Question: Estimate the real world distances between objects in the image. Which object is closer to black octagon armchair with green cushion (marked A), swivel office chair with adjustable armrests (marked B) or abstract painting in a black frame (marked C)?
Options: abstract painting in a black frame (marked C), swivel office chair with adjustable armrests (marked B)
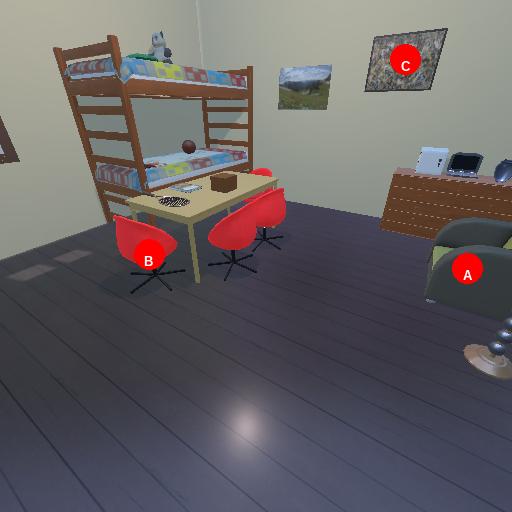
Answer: abstract painting in a black frame (marked C)